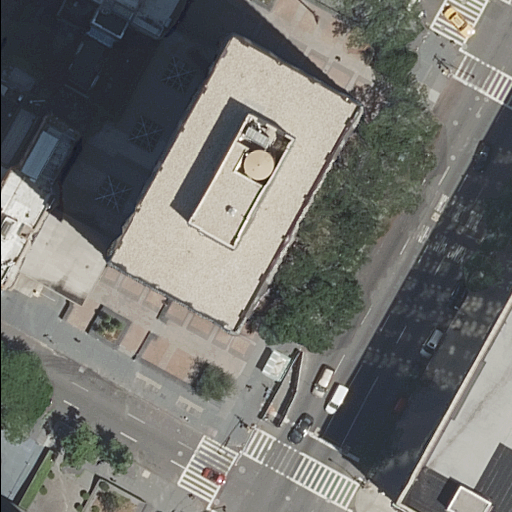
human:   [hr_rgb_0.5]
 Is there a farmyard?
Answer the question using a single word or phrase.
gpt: no

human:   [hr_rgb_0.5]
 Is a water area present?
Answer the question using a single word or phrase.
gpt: no

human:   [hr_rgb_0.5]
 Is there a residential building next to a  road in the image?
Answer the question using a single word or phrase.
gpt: yes

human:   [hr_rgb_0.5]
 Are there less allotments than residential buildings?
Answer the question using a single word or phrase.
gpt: yes

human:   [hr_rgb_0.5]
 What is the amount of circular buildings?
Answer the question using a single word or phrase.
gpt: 0

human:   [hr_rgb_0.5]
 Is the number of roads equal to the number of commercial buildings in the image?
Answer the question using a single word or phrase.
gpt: no

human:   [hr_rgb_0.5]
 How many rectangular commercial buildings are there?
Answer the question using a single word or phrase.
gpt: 0

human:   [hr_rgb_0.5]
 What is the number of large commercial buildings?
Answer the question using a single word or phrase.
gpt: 0

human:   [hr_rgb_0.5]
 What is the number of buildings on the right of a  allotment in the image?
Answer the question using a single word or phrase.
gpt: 0

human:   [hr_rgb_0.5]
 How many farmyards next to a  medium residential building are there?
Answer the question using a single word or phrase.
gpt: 0

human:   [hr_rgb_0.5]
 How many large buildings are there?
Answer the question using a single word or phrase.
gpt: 2

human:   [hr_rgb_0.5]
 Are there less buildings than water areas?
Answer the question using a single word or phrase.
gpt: no

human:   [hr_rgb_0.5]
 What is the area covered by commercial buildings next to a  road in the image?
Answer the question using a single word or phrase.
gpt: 0m2

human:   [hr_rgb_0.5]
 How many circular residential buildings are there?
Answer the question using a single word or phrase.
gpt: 0

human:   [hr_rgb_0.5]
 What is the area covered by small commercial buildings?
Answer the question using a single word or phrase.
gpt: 0m2

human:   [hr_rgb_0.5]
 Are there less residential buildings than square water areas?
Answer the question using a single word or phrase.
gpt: no

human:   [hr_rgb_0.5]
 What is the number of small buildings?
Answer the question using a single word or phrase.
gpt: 1

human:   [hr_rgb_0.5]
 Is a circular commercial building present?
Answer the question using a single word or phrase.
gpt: no

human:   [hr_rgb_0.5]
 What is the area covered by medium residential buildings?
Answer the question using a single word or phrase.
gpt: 561m2

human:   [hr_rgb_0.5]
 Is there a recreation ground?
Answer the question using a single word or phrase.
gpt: no

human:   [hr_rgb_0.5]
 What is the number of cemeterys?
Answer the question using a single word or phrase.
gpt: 0

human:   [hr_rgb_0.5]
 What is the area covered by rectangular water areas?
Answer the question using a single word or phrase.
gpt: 0m2

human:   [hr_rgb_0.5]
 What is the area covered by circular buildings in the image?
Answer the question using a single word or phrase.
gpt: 0m2

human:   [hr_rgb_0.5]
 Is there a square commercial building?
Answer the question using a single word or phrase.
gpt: no

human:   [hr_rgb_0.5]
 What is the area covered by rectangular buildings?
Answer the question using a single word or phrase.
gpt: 978m2

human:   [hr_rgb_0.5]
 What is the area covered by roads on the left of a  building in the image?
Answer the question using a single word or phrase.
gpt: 0m2

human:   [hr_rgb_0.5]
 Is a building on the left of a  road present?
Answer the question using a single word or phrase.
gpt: yes

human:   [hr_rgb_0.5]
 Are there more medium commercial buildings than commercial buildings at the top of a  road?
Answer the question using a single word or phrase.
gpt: no

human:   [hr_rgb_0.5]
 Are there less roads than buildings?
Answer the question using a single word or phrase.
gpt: yes

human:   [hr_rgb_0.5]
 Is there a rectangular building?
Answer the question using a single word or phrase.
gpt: yes

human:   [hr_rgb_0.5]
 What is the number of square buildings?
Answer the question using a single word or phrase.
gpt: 0

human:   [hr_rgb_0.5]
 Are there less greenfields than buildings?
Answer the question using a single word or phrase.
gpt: yes

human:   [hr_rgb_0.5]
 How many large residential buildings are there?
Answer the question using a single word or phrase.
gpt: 2

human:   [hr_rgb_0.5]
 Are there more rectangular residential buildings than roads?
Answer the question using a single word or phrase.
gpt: yes

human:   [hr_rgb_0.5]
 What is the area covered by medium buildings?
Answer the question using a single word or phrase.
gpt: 561m2

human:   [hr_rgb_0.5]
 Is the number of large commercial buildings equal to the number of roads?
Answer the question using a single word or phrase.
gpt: no